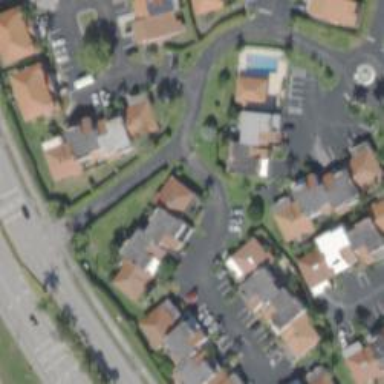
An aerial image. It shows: Living street.